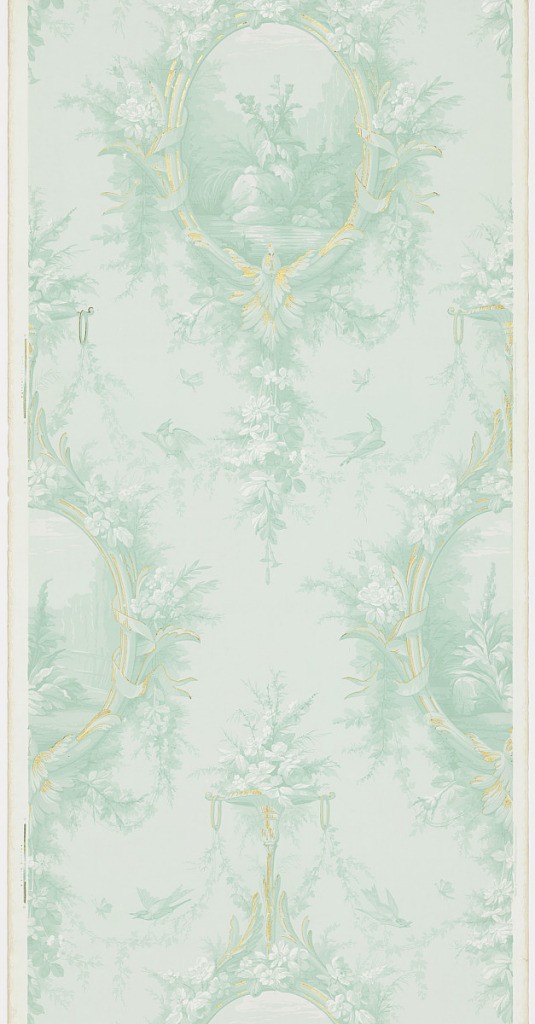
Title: Sidewall
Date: ca. 1860
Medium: Block printed on continuous paper
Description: Ribbon-tied foliate oval medallions enclosing landscape view of thistle and watery terrain, printed in grisaille, on green ground, with gold highlights.